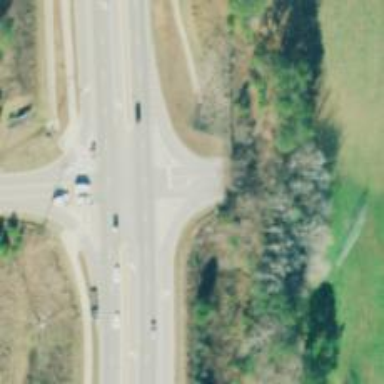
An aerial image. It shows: Secondary link road with asphalt surface.